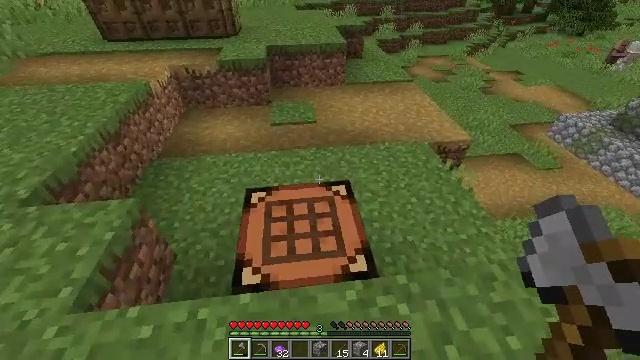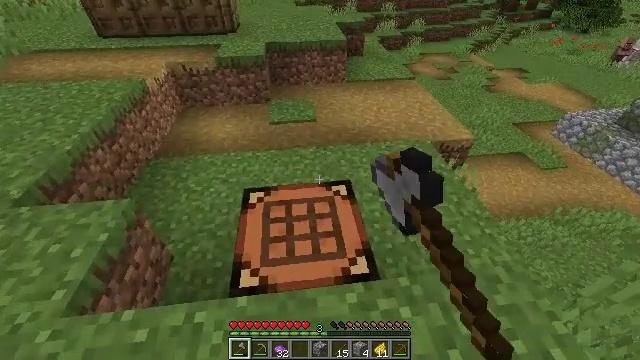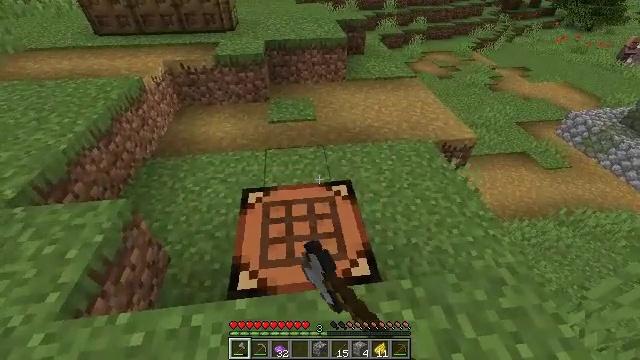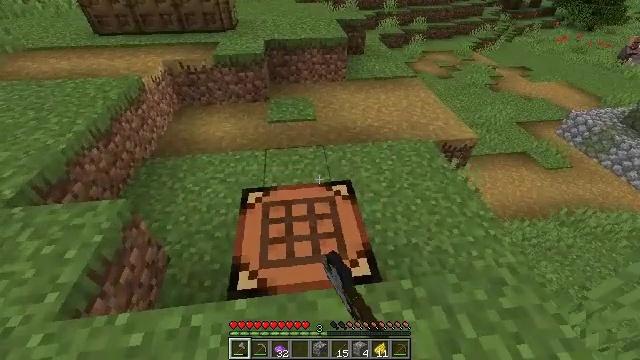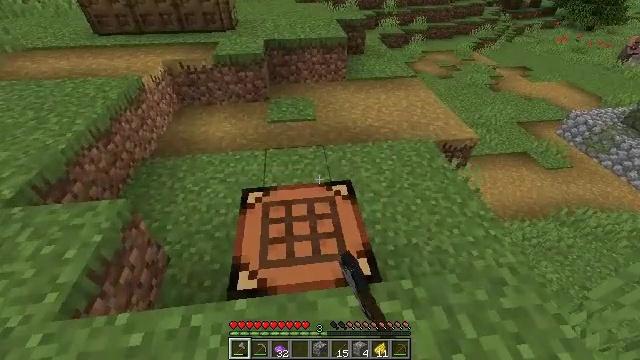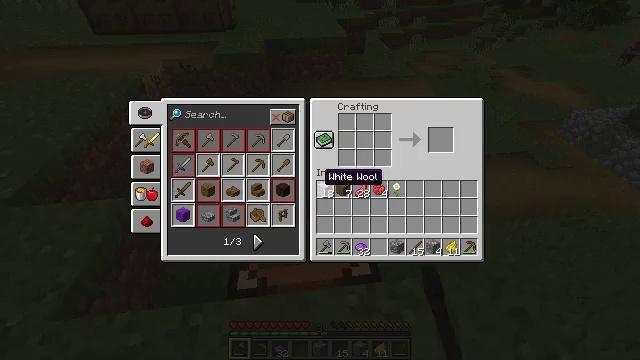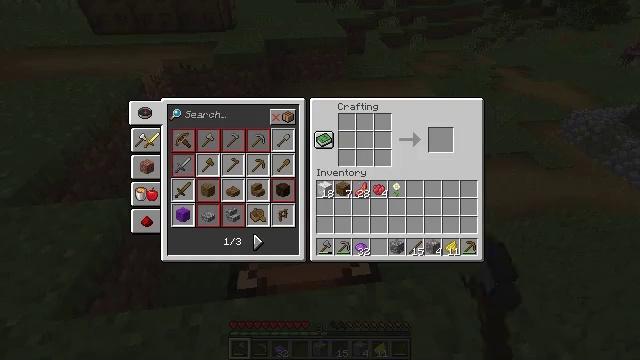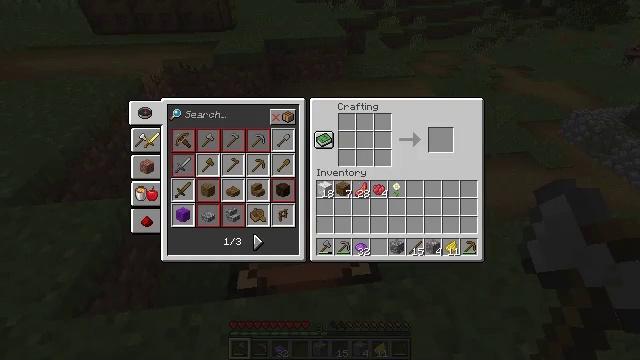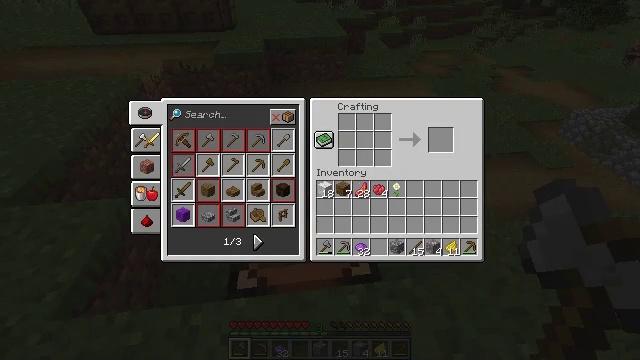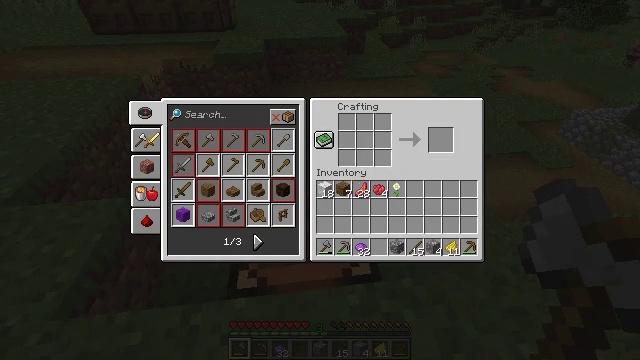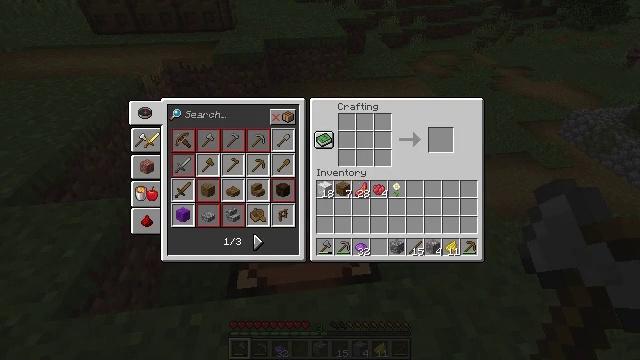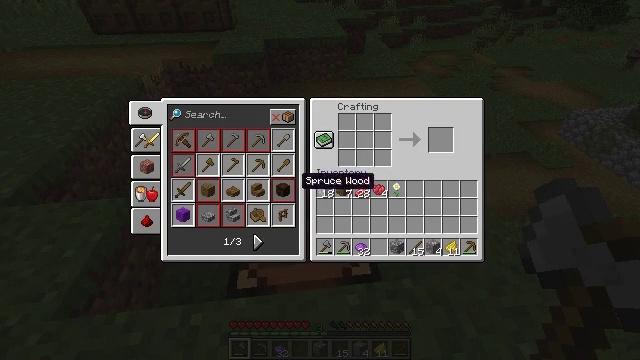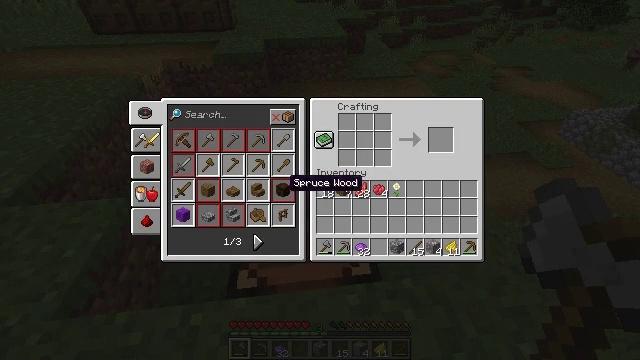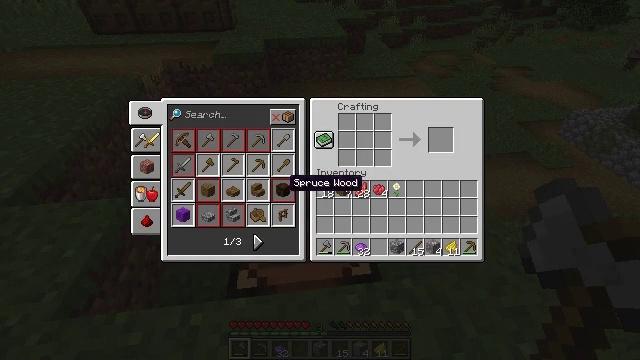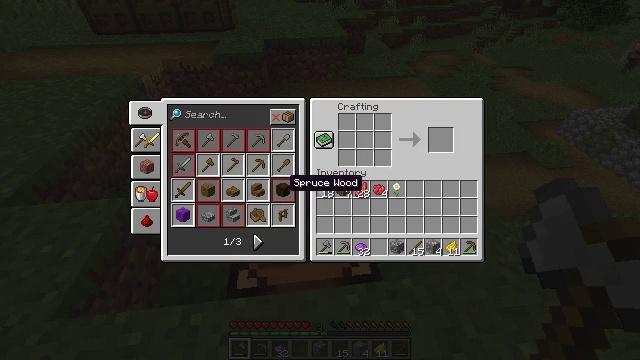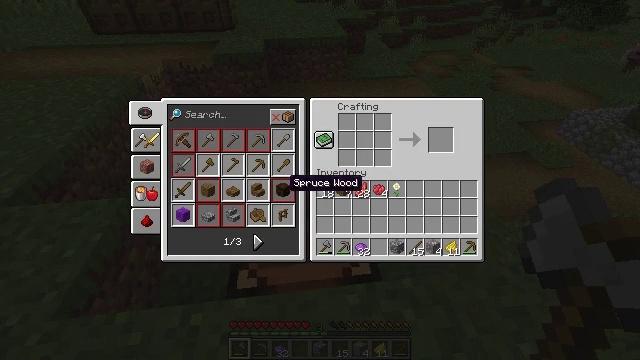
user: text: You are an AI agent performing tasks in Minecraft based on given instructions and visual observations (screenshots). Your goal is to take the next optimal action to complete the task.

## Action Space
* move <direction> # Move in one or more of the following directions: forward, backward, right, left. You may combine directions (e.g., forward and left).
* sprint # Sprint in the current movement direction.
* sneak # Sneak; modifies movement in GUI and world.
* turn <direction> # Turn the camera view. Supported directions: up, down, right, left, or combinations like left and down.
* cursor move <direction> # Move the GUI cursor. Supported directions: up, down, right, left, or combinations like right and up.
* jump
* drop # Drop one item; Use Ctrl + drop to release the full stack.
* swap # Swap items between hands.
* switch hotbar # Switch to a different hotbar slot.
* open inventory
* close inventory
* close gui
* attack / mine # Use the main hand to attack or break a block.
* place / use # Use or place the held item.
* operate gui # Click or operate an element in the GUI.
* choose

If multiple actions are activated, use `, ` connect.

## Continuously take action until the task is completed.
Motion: motion action
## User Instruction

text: Use purple dye and wool to craft purple wool.
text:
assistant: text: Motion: use / place
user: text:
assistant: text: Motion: use / place
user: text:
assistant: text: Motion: no_op
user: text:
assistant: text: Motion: no_op
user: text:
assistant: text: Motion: open gui
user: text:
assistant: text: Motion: no_op
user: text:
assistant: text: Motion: no_op
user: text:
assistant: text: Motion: choose
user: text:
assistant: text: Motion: choose
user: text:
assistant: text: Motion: choose
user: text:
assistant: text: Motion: cursor move left
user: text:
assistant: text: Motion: cursor move left
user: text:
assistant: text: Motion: no_op
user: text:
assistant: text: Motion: no_op
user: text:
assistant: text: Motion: no_op
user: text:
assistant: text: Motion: no_op
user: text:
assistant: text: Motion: no_op
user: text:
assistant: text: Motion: no_op
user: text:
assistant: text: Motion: no_op
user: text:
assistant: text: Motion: no_op
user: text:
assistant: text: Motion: cursor move right
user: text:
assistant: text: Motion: no_op
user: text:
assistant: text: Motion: sneak
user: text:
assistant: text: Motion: sneak
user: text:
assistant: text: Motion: sneak
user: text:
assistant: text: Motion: sneak
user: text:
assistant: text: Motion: sneak
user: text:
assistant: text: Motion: sneak
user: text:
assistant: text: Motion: sneak
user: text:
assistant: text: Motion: sneak